Question: I have a huge application that was getting hard to update its views. To 'fix' this, I had separate the views into a few files, using <URL>. The problem is that the blueprints are also getting very big, because the long documentation that each view has and the different verifications that each view requires.
I had tried to do an 'import' like this:

Where I have a main file that contains the Flask application (which imports the blueprint), a file that contains the blueprint and a file the imports the blueprint and configure the views in it. The problem is that with this approach the views are not rendered, because flow reasons.
The main file, in the root of a folder:
'''
from flask import Flask
from source import test
application = Flask(__name__)
application.register_blueprint(test)
application.run()
'''
The blueprint file, inside a subfolder in the root folder:
'''
from flask import Blueprint
test = Blueprint('test', __name__)
'''
The view file, inside the same subfolder as the blueprint file:
'''
from .test import test
@test.route('/home', methods=['GET', 'POST'])
def home():
return 'home'
'''
I had also tried to add the blueprint decorator to a declared function, this way the views are add to the blueprint in the blueprint file, but I don't think this is a good approach or a scalable approach - and it didn't work ^ - ^.
I expect to create a blueprint in a file, import the blueprint in other files and add views to the blueprint and then import the blueprint and add it to the Flask application.
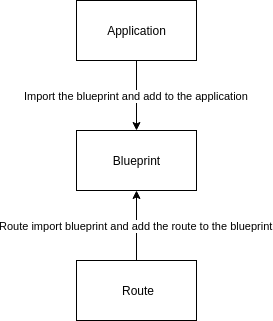
Answer: In root folder change main file:
'''
from flask import Flask
from source.listener import test
application = Flask(__name__)
application.register_blueprint(test)
application.run()
'''
The blueprint file, inside a subfolder in the root folder:
listener.py
'''
from flask import Blueprint
from source.view import home
test = Blueprint('test', __name__)
test.add_url_rule('/home', view_func=home,methods=['GET', 'POST'])
'''
The view file, inside the same subfolder as the blueprint file:
'''
from flask import request
def home():
if request.method == 'POST':
user = request.form['name']
return "Welcome "+user
else:
return 'home'
'''
Get Request O/P:
'''
Home
'''
Post Request O/P:
'''
Welcome username
'''